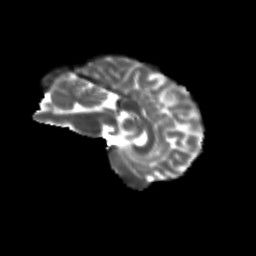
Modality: T2w
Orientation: sagittal
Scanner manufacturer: siemens
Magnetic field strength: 3 T
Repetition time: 9.2 s
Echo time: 0.084 s